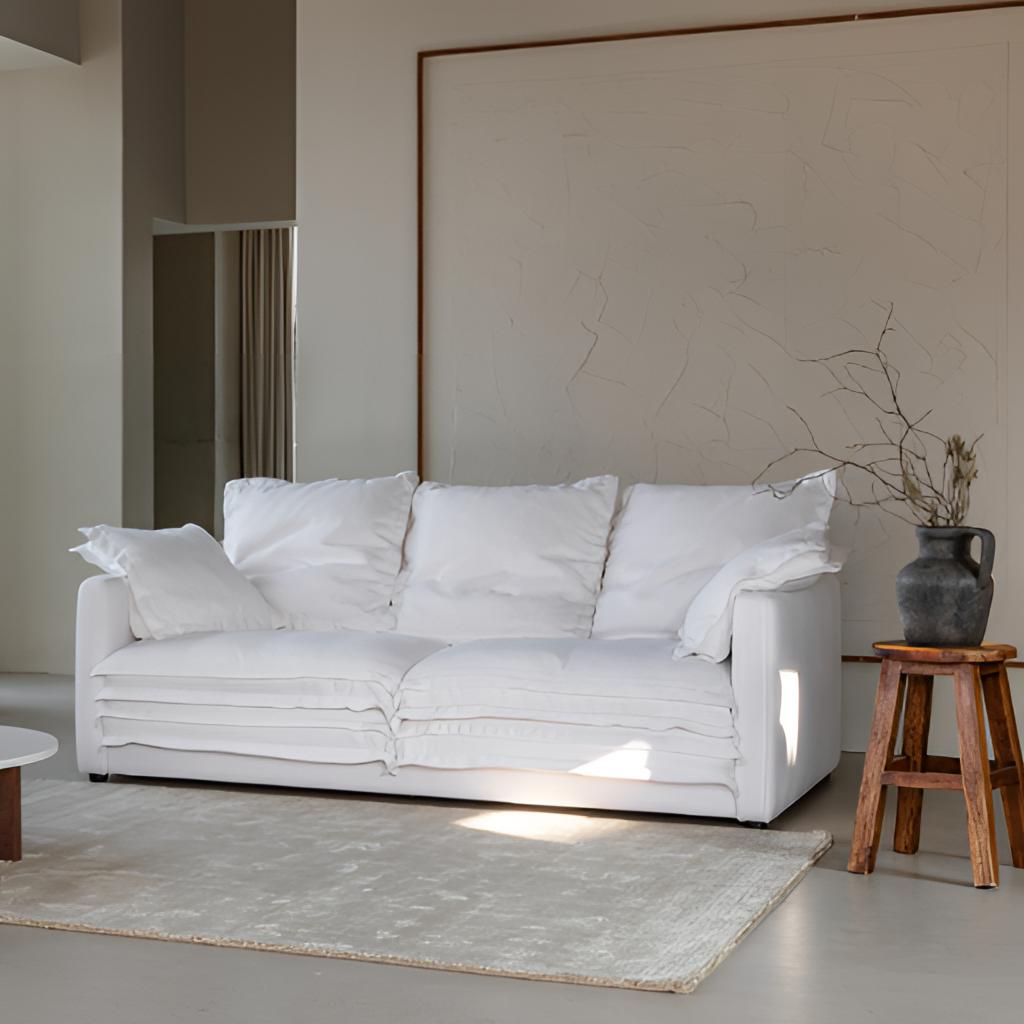
white fabric sofa, living room, wood flooring, with plank pattern, minimalist, paint wallpaper, with solid pattern